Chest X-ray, PA view. Patient: 34 years old, sex F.
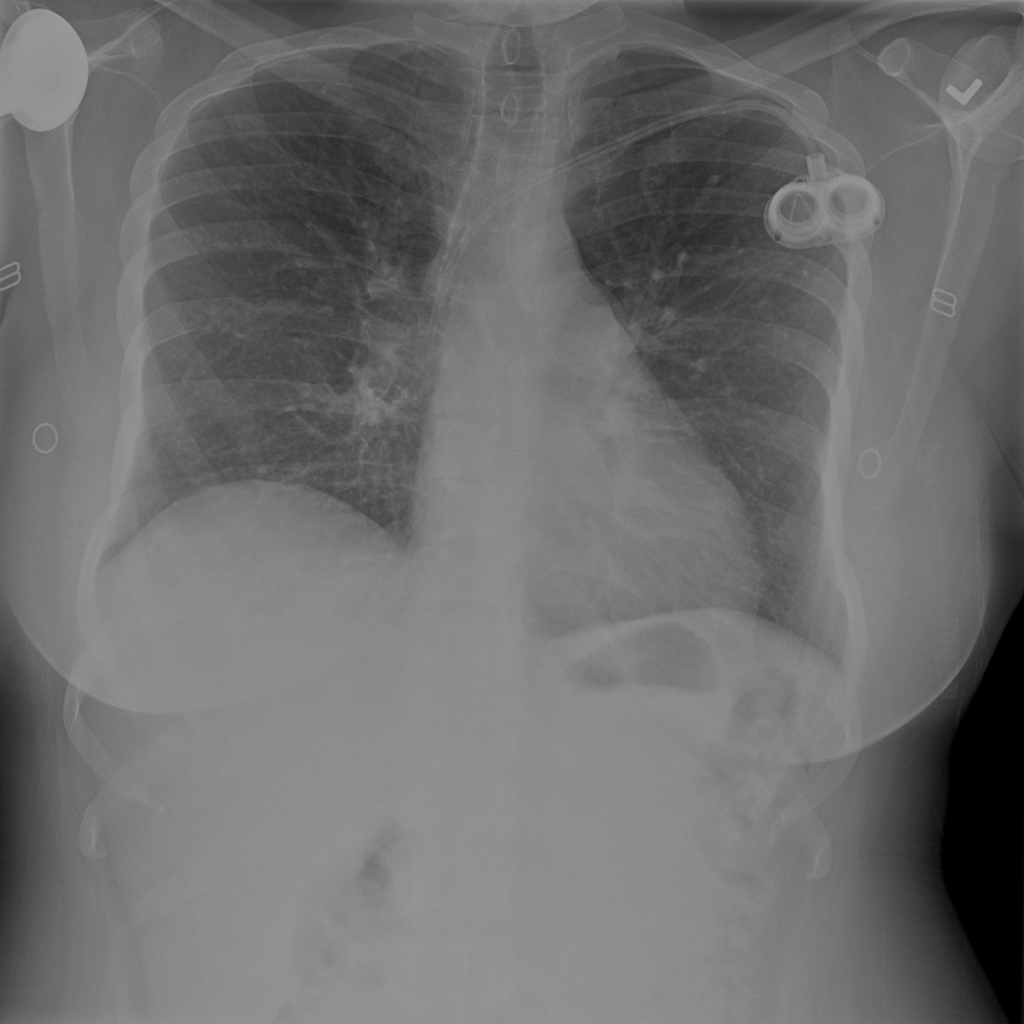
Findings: No Finding